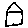
Label: house